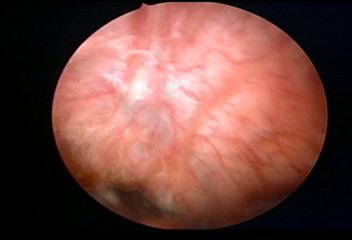
Modality: WLC
Class: Normal mucosa
Bladder cancer association: No